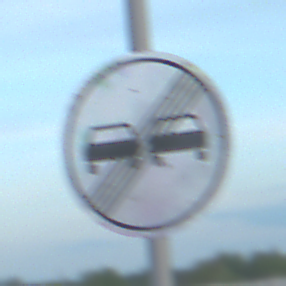
Verkehrszeichen: EndeUeberholverbot
Umgebung: Outdoor, Beach
Tageszeit: SunriseSunset
Wetter: PartlyCloudy
Licht: Natural
Jahreszeit: NotSpecified
Kontrast: LowContrast